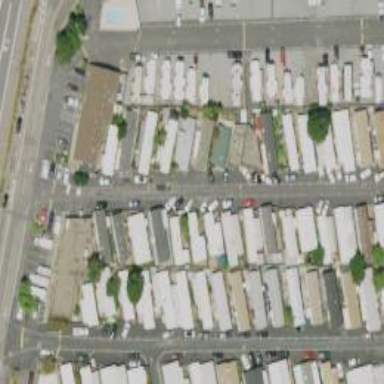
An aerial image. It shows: Residential area known as trailer park.